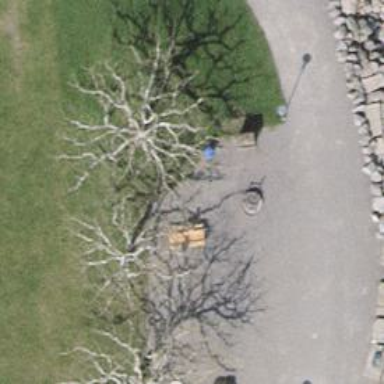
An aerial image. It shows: Picnic site with BBQ amenities.